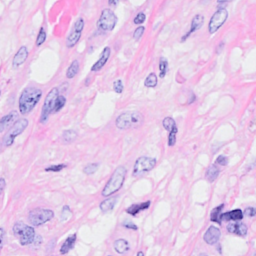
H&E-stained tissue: Breast